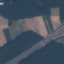
Land use / land cover: Highway